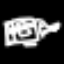
Label: bed